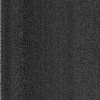
Atmospheric dust classification: dusty